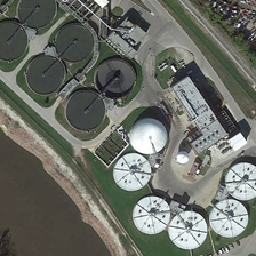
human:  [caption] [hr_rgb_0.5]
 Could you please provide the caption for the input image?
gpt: There are many bicycles beside the ball container.

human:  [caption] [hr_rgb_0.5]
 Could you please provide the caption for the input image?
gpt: There are many bicycles beside the spherical container.

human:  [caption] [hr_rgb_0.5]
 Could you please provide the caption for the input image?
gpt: There are many bicycles beside the bucket.

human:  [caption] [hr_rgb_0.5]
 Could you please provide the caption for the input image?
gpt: There are many bicycles beside the spherical tank.

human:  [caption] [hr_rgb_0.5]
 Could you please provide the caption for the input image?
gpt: There are many bicycles near the spherical tank.